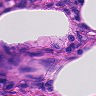
Metastatic tissue present: no